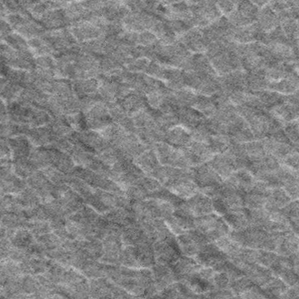
Label: frost